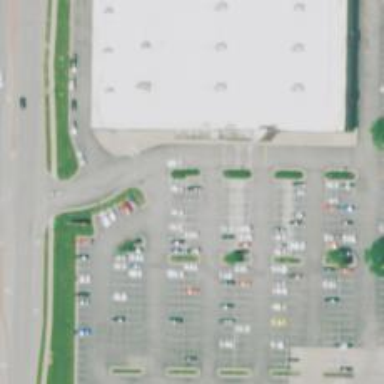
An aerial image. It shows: Parking space.